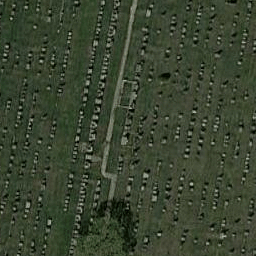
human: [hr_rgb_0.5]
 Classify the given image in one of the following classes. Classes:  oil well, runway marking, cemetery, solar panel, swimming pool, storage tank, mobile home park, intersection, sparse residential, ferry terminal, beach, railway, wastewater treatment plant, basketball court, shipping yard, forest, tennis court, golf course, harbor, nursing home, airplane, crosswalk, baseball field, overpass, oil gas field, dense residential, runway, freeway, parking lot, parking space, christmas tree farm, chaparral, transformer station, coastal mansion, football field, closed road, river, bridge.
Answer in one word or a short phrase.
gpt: cemetery